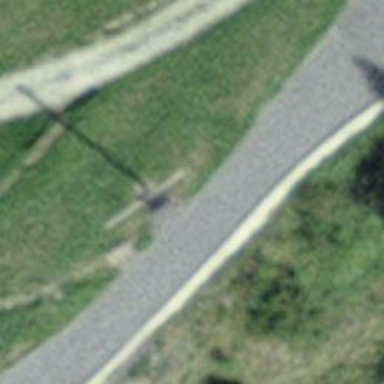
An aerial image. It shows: Wayside cross with historic significance.